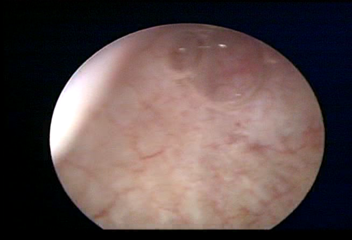
Modality: WLC
Class: Foreign bodies
Subclass: AirBubble
Bladder cancer association: No
Annotated structures: Air bubble